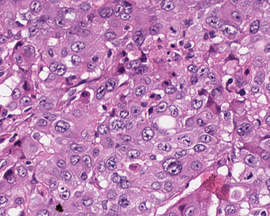
Tumor epithelial tissue: yes
Tumor-associated stroma tissue: no
Normal tissue: no